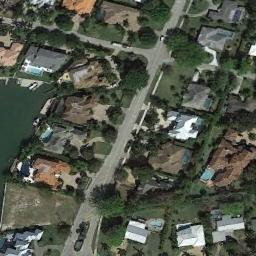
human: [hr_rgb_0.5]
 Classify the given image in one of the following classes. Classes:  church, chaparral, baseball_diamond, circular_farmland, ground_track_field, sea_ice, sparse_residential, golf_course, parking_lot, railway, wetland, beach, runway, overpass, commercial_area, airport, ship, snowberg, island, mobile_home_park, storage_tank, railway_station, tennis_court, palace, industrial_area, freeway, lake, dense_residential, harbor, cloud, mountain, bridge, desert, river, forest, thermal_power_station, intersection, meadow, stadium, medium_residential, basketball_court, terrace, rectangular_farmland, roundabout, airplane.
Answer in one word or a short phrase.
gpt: dense_residential